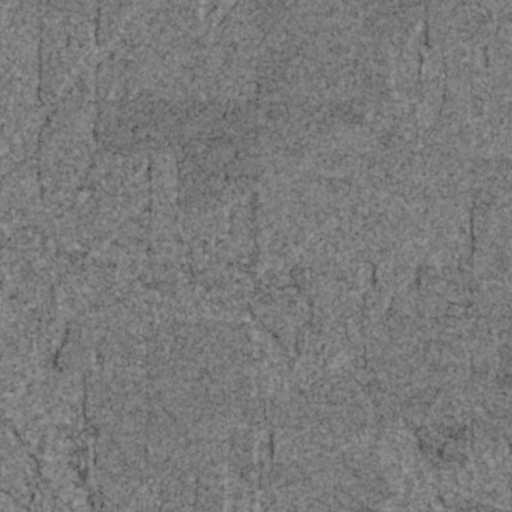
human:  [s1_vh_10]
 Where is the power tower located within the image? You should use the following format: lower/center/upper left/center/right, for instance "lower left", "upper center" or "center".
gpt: The power tower is located in the upper of the image.
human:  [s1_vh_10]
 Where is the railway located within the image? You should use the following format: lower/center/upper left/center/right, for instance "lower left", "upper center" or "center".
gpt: The railway is located in the right of the image.
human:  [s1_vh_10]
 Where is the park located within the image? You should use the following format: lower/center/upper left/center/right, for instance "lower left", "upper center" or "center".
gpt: There is no park in the image.

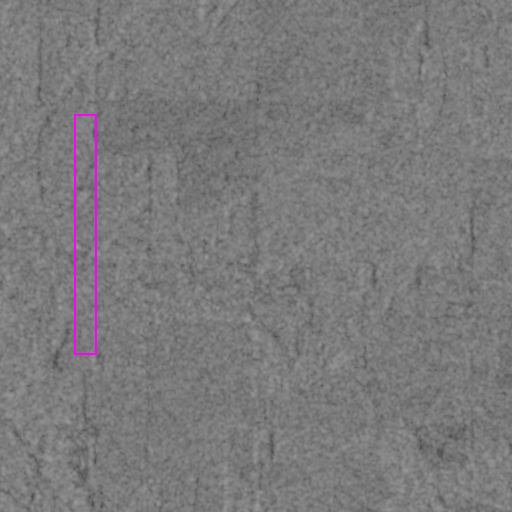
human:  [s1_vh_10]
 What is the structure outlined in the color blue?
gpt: There is no blue outline.
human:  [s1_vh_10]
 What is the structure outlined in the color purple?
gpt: There is no structure outlined in purple.